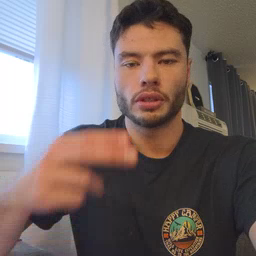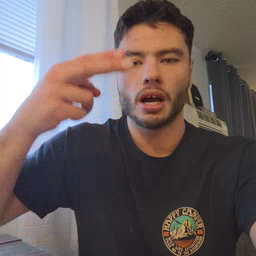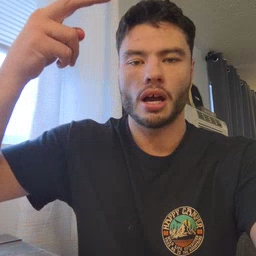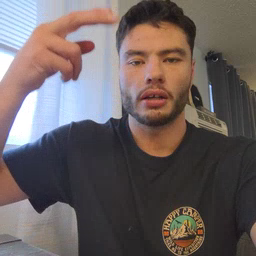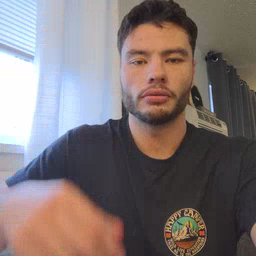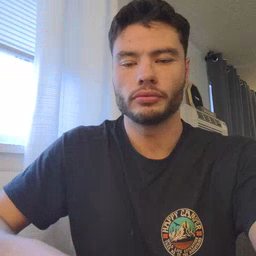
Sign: high